Question: If I try
'''
const char NoChar = (char)8470; //No.
const char TmChar = (char)8482; //™️
const string IdDisplayName = "Clements" + TmChar + ' ' + NoChar;
'''
it will throw a compile error:
> The expression being assigned to '{0}' must be constant
As far as I understand, this error occurs because when a char is because the string concatenation operator ('+') internally calls 'ToString' on the concatenated object.
My question is if there is a way (unmanaged? to do it.
I need to pass that constant as an attribute and it should be generated on client.
The uglier workaround (will see what's uglier based on your answers...) is to subclass that attribute (which is sealed, will have to make some decompilation and copy-paste work) and embedding it as a non-const will be possible.
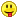
Answer: You're allowed to specify unicode character values directly in a string via the '\u' escape. So 'const string IdDisplayName = "Clements\u2122 \u2116";' should get you what you want.